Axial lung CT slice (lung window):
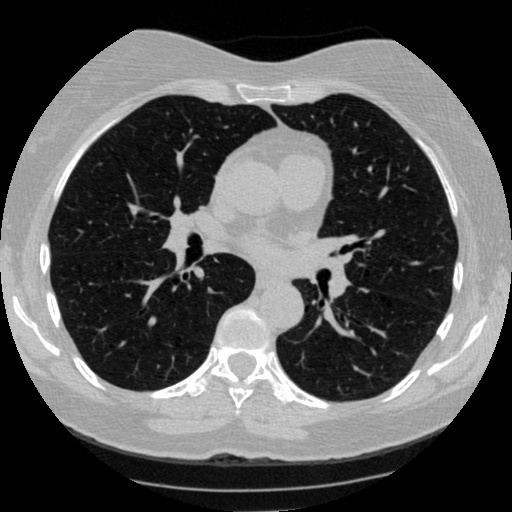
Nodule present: no